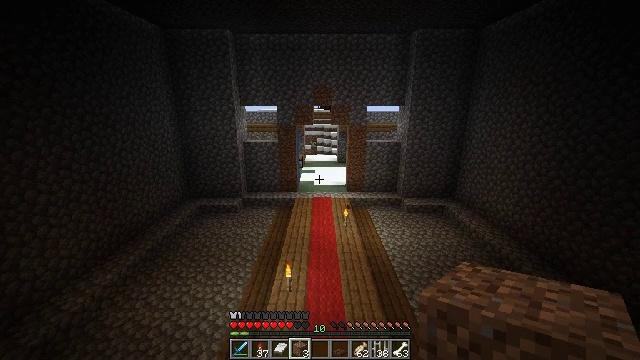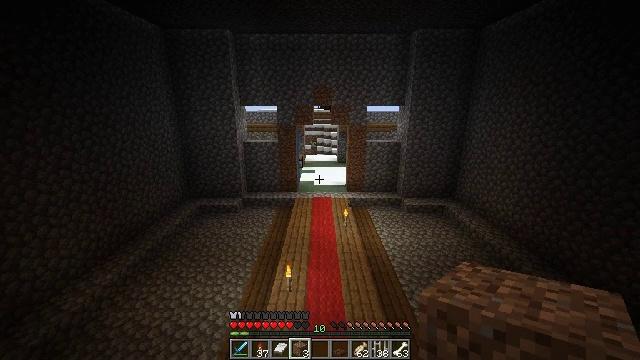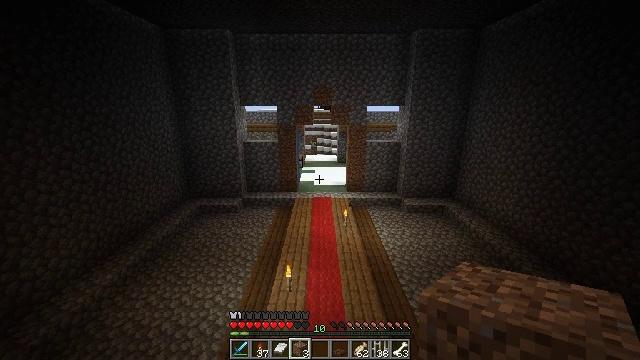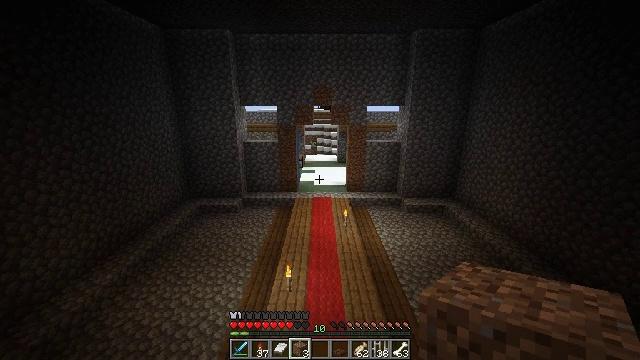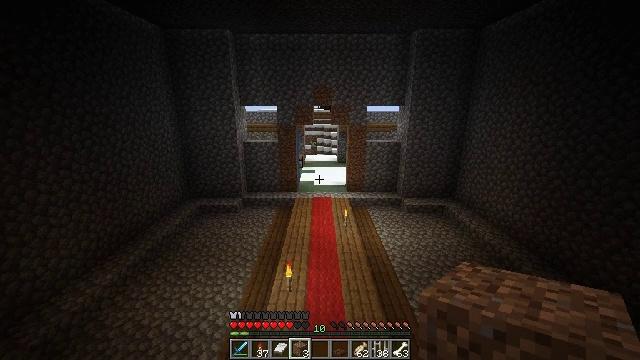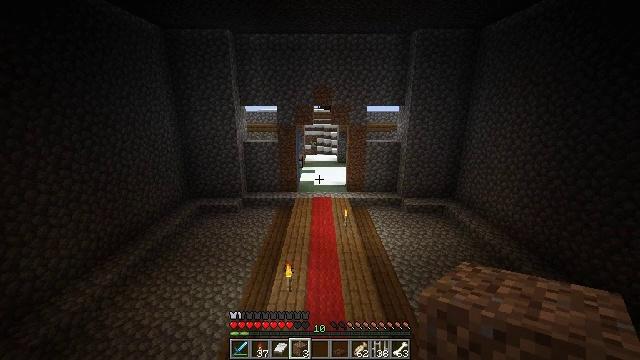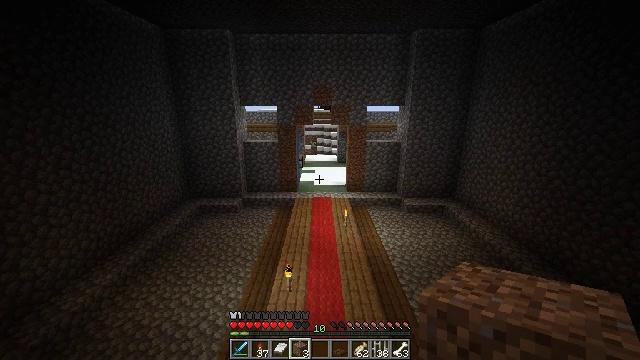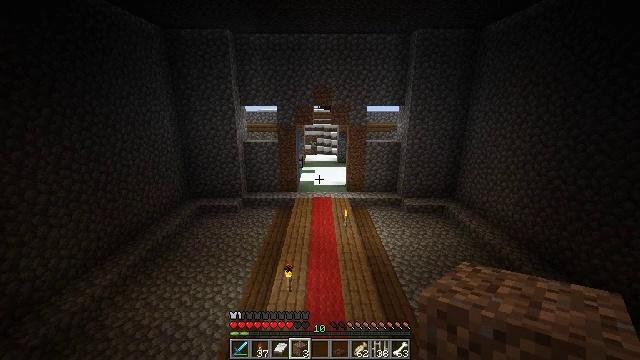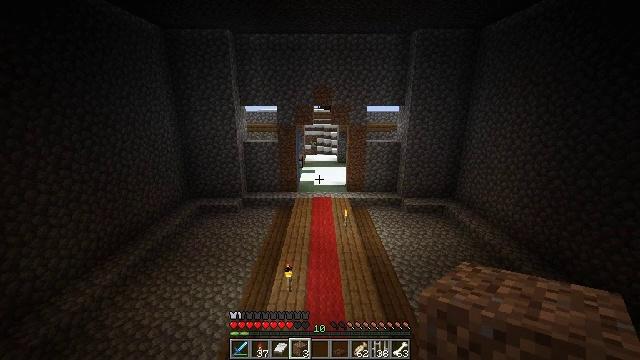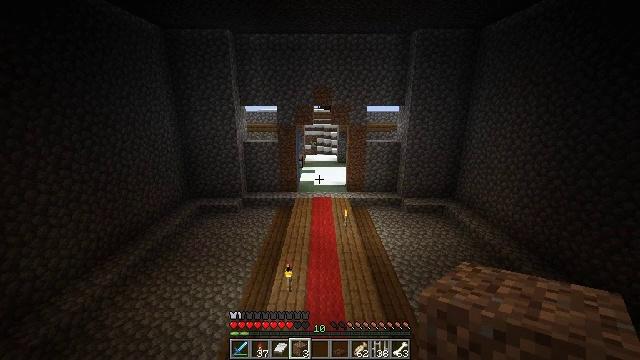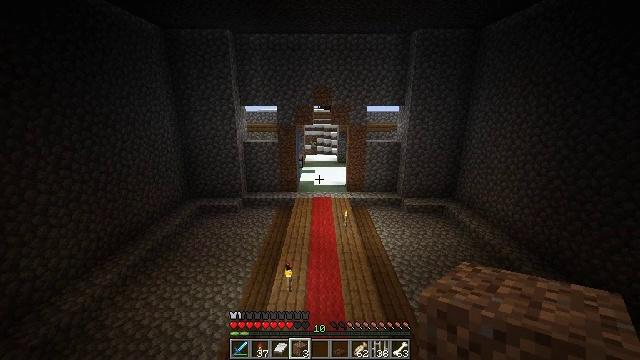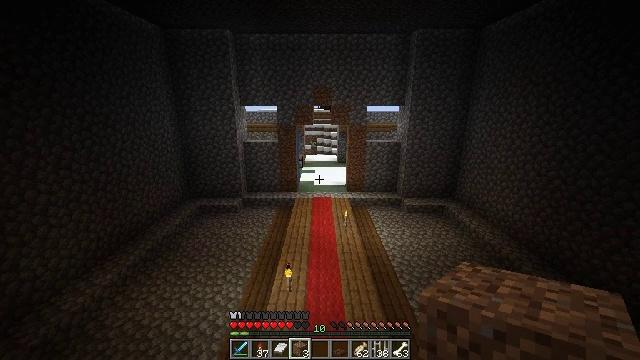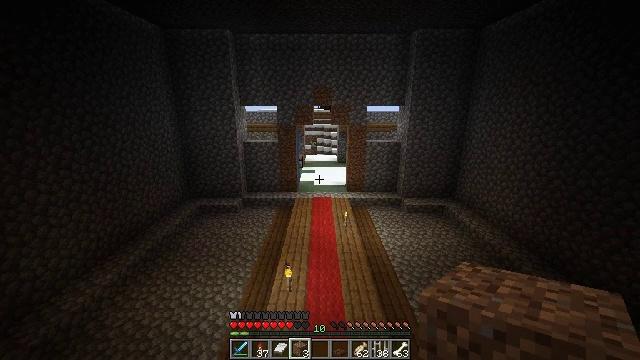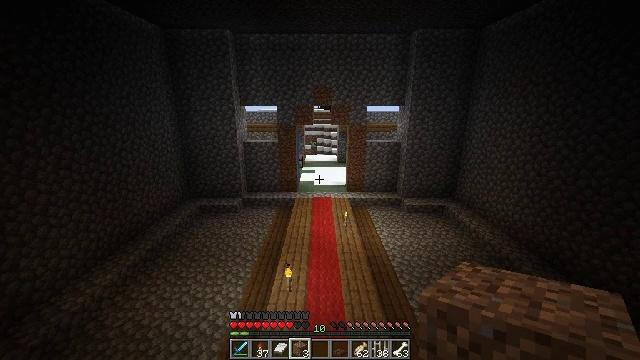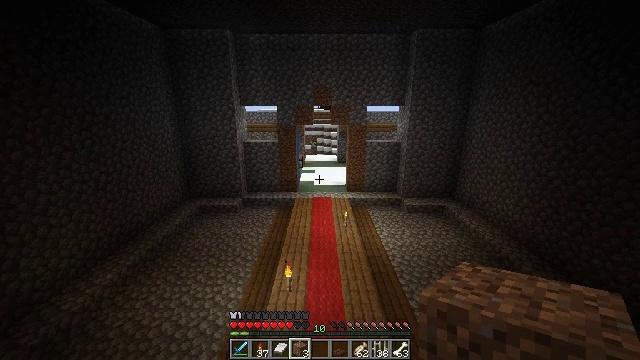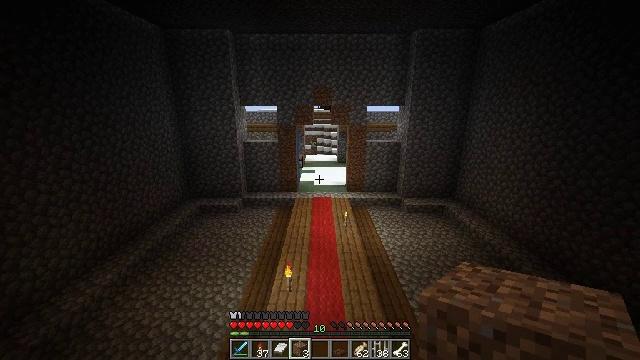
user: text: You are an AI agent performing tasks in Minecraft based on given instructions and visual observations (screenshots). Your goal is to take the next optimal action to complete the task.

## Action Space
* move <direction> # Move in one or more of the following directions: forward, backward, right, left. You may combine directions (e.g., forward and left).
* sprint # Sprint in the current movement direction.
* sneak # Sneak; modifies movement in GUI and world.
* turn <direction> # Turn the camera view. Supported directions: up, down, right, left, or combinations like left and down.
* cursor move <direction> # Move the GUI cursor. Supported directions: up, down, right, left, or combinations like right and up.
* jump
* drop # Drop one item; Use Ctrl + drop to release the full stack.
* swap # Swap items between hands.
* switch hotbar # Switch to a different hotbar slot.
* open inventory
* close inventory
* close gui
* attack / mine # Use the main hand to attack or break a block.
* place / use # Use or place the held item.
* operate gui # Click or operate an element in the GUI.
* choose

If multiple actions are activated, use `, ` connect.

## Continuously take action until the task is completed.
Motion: motion action
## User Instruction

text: Remove kelp and place it on the ground.
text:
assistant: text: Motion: no_op
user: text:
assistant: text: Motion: no_op
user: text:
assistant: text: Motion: no_op
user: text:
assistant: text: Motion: no_op
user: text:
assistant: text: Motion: no_op
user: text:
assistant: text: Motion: no_op
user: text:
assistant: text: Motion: no_op
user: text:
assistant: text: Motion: no_op
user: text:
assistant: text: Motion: no_op
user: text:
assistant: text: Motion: no_op
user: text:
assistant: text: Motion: no_op
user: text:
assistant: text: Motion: no_op
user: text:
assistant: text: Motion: no_op
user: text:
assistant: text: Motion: no_op
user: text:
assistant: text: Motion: no_op
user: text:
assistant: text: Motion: no_op
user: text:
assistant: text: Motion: no_op
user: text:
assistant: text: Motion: no_op
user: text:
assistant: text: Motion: no_op
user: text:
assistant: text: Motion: no_op
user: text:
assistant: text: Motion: no_op
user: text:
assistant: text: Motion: no_op
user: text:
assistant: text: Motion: no_op
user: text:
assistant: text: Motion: no_op
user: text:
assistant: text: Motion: no_op
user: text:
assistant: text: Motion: no_op
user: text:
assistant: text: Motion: move forward
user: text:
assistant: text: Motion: move forward
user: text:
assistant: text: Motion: no_op
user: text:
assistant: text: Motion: no_op